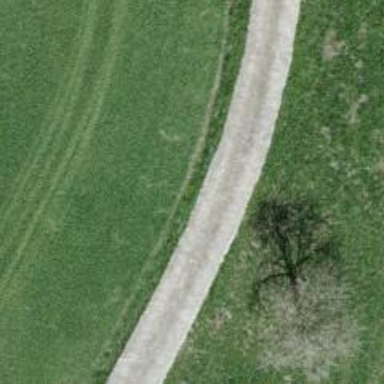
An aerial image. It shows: Gravel track with grade2 tracktype.